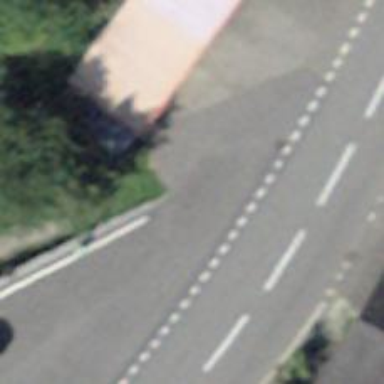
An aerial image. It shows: Bus stop with platform for public transport.